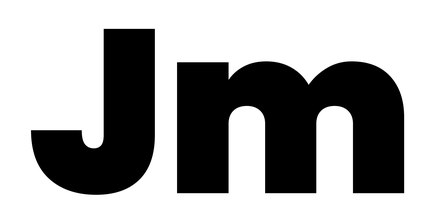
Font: Poppins-Black